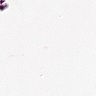
Metastatic tissue present: no